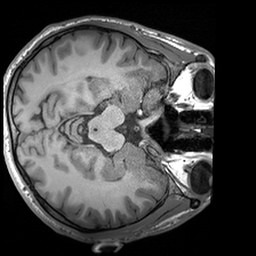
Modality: T1w
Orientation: axial
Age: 22
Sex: male
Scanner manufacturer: siemens
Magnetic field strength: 3 T
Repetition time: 1.6 s
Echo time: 0.00236 s